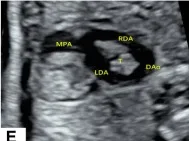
Abnormal cardiac structure and vascular abnormalities in the fetus. (G) 2D grayscale showing that the PLSVC converges into the CS.
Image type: radiology (ultrasound)